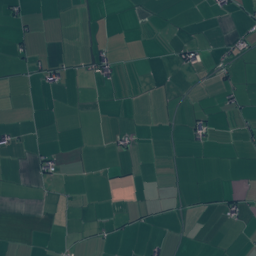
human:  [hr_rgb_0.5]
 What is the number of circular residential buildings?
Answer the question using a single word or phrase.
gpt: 3

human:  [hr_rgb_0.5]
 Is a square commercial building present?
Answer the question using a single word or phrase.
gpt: no

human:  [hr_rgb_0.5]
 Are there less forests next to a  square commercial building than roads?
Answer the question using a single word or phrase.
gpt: yes

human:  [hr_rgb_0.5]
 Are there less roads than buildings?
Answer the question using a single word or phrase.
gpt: yes

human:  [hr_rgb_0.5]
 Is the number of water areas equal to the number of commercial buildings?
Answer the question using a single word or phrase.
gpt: no

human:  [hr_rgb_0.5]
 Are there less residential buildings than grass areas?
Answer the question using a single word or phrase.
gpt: yes

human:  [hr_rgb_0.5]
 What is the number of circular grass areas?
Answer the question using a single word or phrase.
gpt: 0

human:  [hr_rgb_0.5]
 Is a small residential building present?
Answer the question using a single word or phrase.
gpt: yes

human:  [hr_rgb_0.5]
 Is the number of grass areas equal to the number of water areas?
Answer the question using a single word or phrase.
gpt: no

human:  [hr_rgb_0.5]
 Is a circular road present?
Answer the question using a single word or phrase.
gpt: no

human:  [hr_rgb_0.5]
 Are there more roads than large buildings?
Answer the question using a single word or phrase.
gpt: yes

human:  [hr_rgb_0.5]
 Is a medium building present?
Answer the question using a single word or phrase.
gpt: yes

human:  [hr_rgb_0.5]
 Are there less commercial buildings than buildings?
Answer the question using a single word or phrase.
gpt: yes

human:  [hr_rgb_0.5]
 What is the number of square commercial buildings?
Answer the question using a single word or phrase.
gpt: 0

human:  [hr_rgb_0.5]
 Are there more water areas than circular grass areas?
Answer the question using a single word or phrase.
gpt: yes

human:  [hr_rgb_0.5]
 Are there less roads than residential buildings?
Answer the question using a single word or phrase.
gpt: yes

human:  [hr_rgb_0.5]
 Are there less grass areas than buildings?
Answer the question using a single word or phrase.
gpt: no

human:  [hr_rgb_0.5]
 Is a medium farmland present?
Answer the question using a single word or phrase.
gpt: yes

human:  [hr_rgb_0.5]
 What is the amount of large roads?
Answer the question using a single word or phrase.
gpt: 0

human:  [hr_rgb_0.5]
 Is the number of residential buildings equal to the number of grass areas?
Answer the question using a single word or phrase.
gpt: no

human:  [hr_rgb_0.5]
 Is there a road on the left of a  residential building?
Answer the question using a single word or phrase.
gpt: yes

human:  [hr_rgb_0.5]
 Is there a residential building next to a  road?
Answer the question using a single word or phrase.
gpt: yes

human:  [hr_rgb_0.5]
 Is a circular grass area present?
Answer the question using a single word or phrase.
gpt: no

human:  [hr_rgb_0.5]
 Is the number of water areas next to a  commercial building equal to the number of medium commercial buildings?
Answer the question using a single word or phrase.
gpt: yes

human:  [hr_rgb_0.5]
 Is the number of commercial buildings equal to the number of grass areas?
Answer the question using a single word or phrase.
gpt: no

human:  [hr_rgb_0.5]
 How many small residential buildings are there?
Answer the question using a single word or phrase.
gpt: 97

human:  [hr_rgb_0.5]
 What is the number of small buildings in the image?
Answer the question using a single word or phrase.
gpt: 97

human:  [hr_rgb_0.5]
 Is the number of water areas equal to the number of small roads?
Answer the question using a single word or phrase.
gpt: no

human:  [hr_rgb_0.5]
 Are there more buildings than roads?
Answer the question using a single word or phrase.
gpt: yes

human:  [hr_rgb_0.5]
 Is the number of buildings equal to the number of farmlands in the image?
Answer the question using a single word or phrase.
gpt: no

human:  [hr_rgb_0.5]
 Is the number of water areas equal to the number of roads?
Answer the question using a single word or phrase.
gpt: no

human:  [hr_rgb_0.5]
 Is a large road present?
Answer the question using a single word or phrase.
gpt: no

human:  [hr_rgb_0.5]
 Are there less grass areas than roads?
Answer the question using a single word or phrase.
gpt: no

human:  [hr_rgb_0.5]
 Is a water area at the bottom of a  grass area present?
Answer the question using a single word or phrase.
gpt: yes

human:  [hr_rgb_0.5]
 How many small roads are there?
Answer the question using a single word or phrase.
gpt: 33

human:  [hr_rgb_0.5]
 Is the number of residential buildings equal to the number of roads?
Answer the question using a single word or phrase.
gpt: no